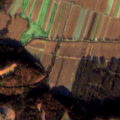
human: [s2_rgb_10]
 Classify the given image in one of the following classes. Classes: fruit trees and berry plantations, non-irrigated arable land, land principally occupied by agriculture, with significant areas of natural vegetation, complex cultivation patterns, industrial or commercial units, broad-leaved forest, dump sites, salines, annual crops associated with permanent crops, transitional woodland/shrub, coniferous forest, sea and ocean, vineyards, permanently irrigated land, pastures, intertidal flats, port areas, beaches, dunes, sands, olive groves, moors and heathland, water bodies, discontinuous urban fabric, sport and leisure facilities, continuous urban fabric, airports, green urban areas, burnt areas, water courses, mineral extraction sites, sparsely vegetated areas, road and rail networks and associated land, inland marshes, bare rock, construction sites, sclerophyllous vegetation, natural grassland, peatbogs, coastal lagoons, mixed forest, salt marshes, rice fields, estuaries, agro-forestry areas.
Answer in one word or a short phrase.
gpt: non-irrigated arable land, complex cultivation patterns, mixed forest, inland marshes